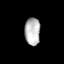
Tissue: lung
Cell type: Epithelial cells
Senescence score: 0.2247
Nuclear area (px): 413
Mean DAPI intensity: 187.138